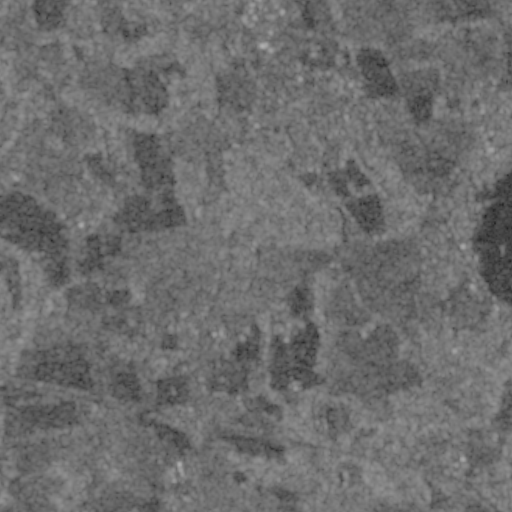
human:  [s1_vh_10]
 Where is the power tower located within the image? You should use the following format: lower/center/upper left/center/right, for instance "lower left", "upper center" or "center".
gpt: The power tower is located in the lower left of the image.
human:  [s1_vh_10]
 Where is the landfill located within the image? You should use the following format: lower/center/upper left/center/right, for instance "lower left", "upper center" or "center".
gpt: There is no landfill in the image.

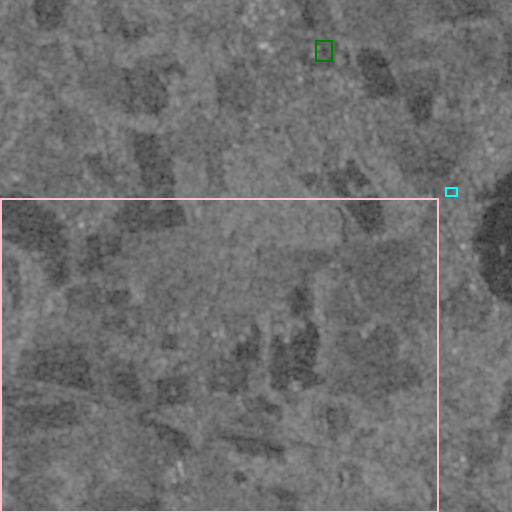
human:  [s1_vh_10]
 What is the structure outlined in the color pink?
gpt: The structure outlined in pink is a crop field.
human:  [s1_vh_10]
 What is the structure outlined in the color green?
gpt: The structure outlined in green is a park.
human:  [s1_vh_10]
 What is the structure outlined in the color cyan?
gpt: The structure outlined in cyan is a parking lot.
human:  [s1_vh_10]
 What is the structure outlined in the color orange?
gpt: There is no orange outline.